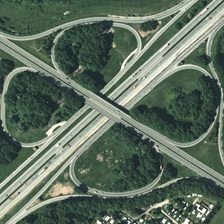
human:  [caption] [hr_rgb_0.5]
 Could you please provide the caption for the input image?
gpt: here is a four loop viaduct among trees and grass  at the corner of which there is a residential area .

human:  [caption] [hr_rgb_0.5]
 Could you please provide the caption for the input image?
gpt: here is a four loop viaduct among trees and grass  at the corner of which there is a residential area .

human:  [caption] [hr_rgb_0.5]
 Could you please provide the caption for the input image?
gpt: a straight highway flyover spans the road below beside those lush trees .

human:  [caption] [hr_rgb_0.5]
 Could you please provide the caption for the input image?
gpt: four ring shaped roads in a symmetrical diamand shaped viaduct  looking like green petals .

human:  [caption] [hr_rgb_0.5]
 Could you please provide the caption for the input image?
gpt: many green trees and a urban area are near a viaduct with four circles .